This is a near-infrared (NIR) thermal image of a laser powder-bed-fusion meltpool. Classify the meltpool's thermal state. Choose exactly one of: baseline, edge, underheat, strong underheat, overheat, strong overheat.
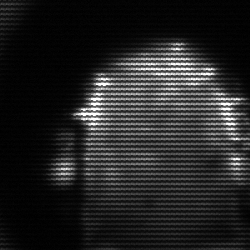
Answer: baseline